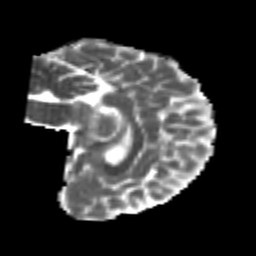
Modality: MD
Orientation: sagittal
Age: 21
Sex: female
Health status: healthy
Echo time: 0.074 s